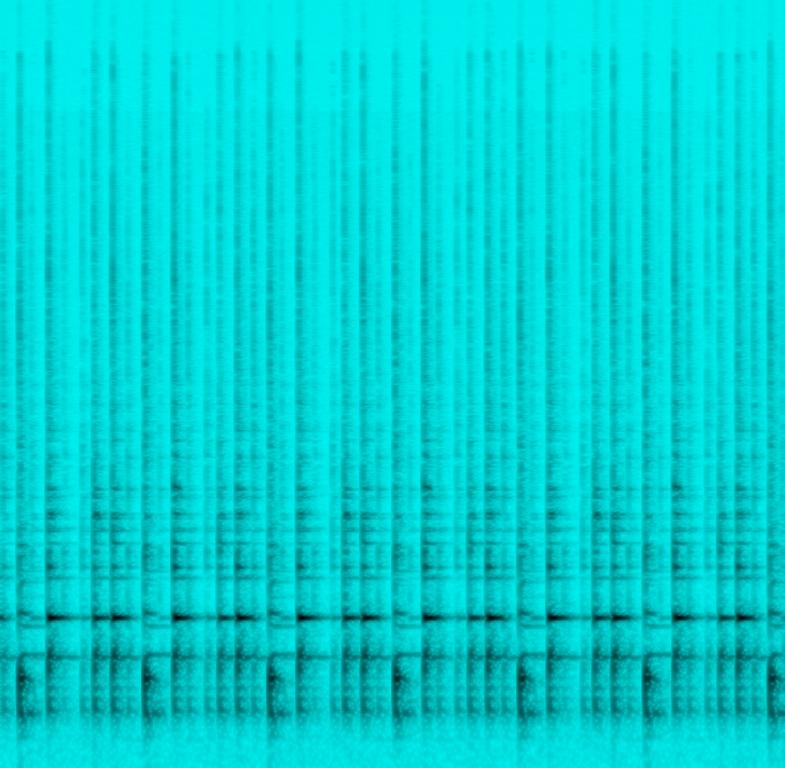
This is a percussion piece playing in the background of an advertorial video. It is an instrumental piece. There is a very simple conga beat playing and then a cymbal hit can be heard, only for the conga beat to keep on playing afterwards. There is a basic feel to it. It can be playing in the background of a tutorial or a review video. It could also be sampled for use in beat-making.